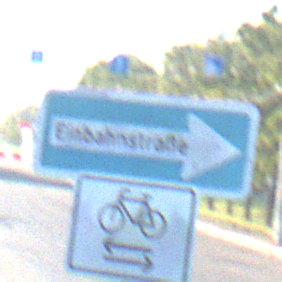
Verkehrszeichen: EinbahnstrasseRechtsweisend
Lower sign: RichtungsangabeDurchPfeile9
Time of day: MorningAfternoon
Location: Outdoor (Urban)
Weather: Clear
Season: NotSpecified
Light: Natural